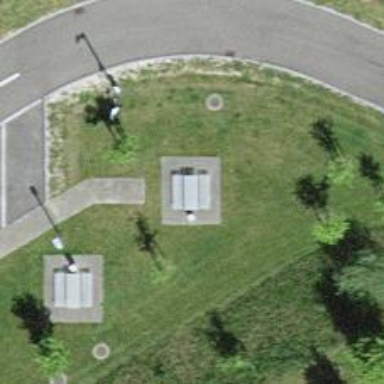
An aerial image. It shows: Picnic table located in leisure land area.